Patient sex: M
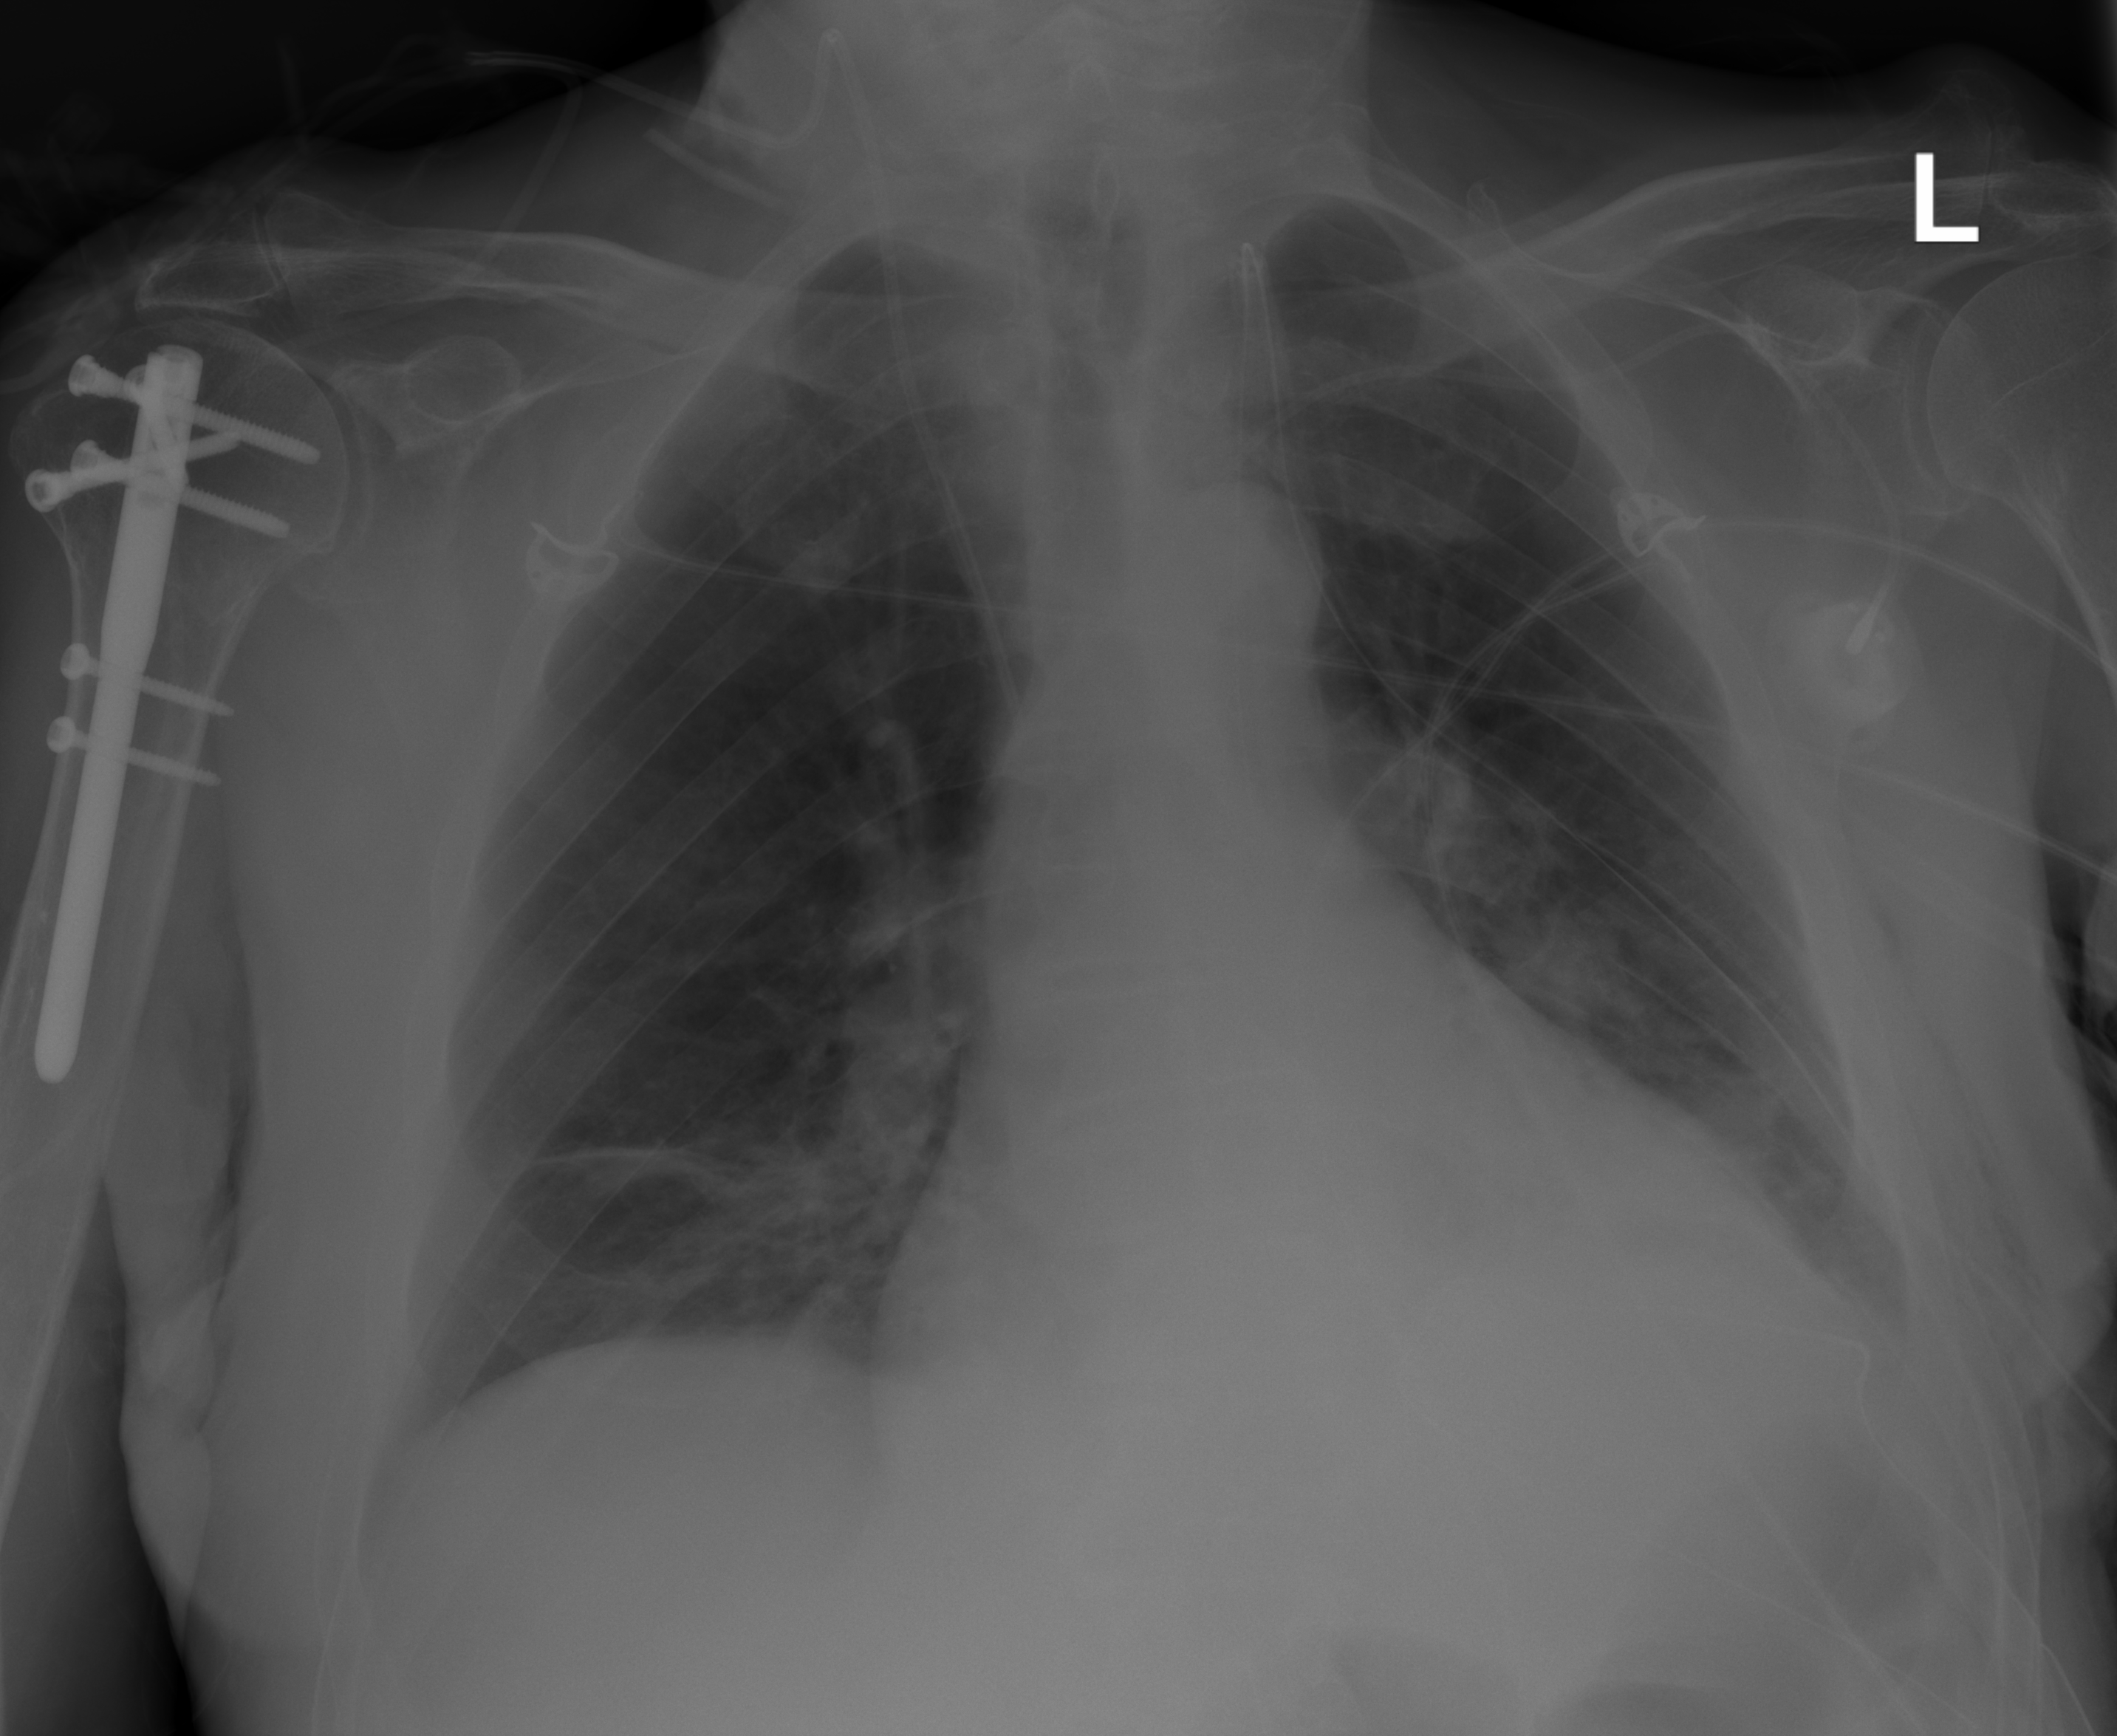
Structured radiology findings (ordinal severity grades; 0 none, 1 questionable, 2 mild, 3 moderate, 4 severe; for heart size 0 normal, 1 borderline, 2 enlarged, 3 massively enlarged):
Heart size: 2
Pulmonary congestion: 0
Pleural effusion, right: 0
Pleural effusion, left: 1
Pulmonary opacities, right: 2
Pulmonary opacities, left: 2
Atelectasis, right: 2
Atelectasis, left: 2